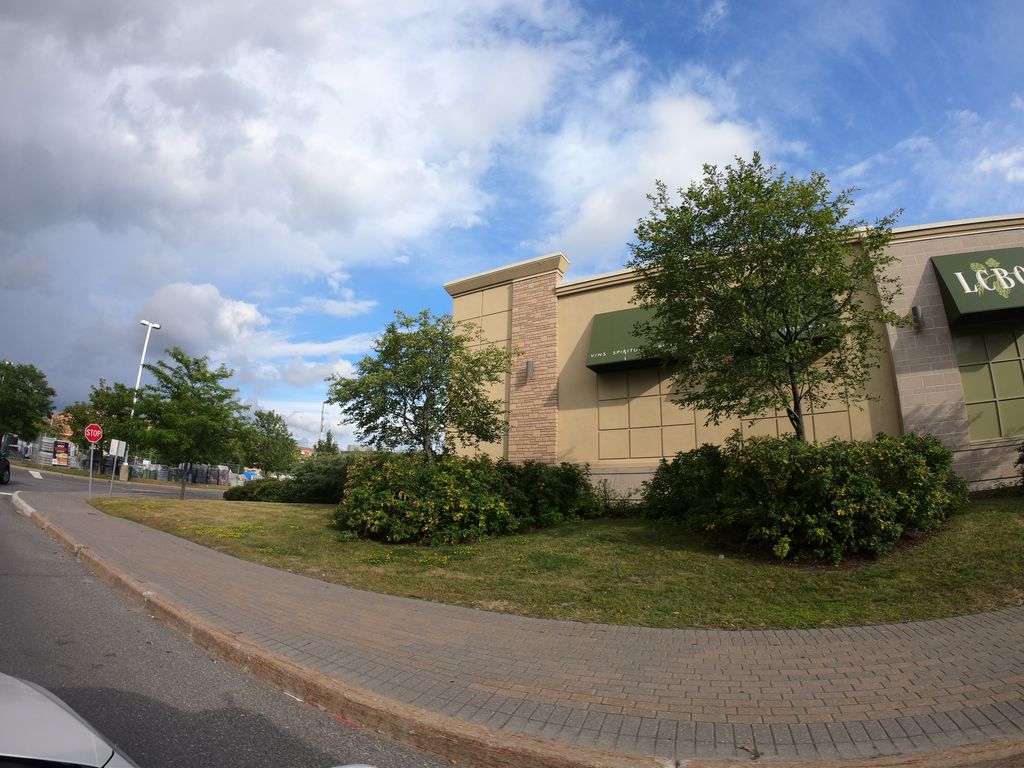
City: ottawa-gatineau